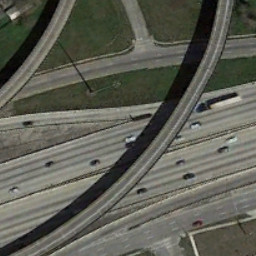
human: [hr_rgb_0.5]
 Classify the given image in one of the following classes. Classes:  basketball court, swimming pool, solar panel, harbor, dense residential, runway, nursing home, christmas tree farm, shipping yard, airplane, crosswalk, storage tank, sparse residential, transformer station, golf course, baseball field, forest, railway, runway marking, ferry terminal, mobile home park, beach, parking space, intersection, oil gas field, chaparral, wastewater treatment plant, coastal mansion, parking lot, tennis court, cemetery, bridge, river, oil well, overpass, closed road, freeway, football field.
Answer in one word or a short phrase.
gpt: overpass